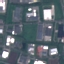
Land use / land cover class: Industrial